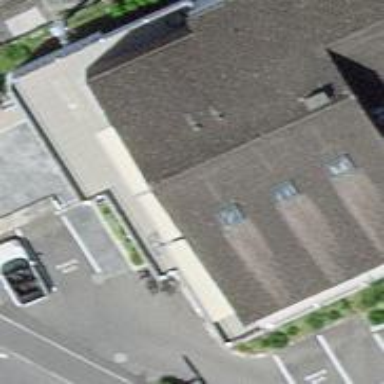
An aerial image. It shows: Police building.